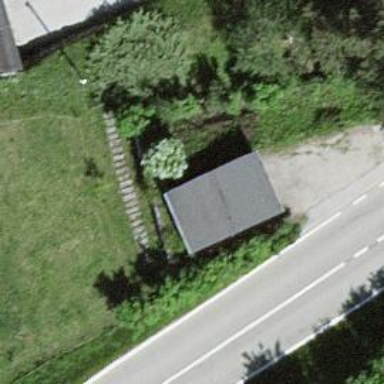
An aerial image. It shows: Garage building.